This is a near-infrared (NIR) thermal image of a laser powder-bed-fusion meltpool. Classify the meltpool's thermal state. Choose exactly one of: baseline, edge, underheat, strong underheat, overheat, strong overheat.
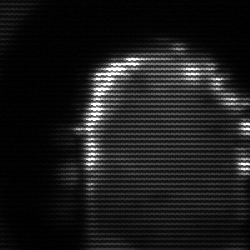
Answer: baseline